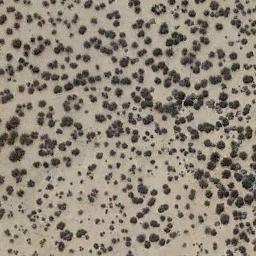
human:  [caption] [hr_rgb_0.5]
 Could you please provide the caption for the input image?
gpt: A lot of dense small chaparrals grow in the desert .

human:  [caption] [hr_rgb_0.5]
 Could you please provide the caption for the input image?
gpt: There are many different kinds of bushes make up the chaparral in the bare land .

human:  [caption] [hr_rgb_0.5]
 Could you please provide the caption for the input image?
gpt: Only scattered weeds can be seen in this desert .

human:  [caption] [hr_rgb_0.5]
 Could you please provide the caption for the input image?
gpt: Chaparral is evenly distributed on the sand .

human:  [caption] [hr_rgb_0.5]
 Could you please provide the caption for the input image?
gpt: The chaparral is thicker above than below .